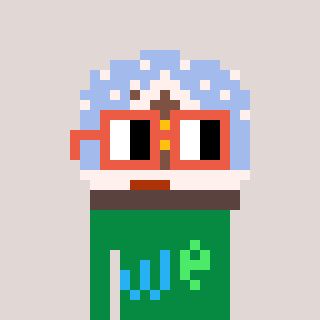
a pixel art character with square orange glasses, a snow globe-shaped head and a green-colored body on a warm background